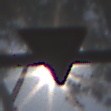
Verkehrszeichen: VorfahrtGewaehren
Umgebung: Outdoor, Nature
Tageszeit: MorningAfternoon
Wetter: Clear
Licht: Natural
Jahreszeit: NotSpecified
Kontrast: HighContrast